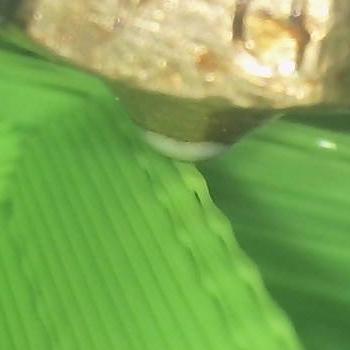
Flow rate: 35%